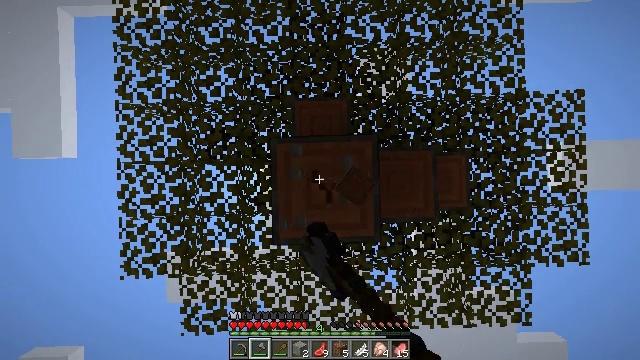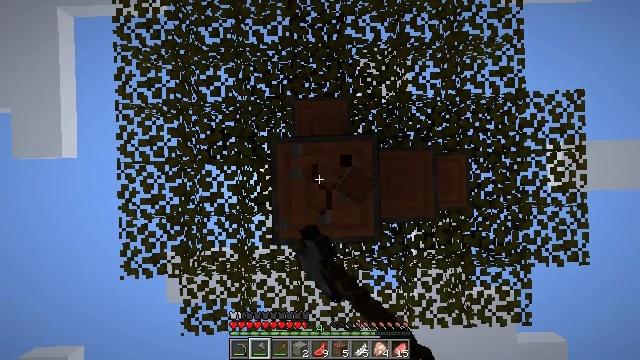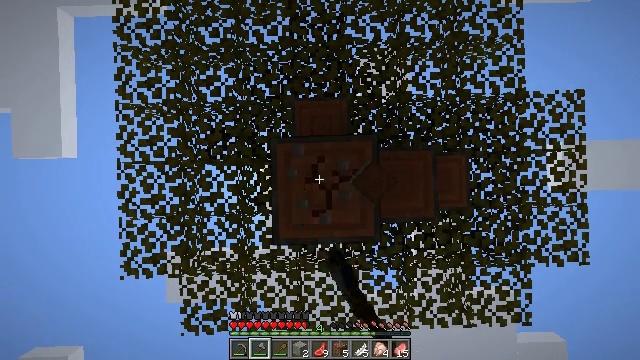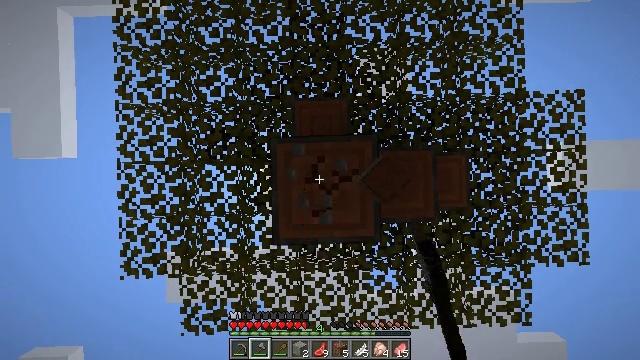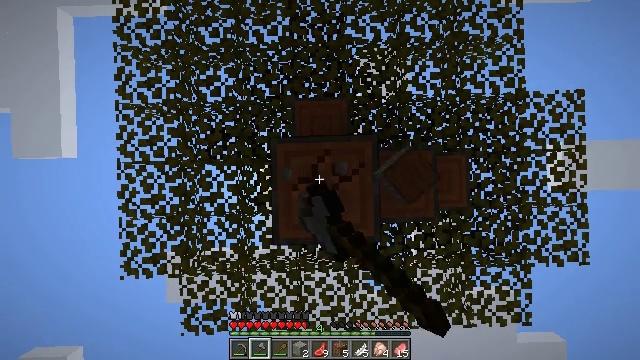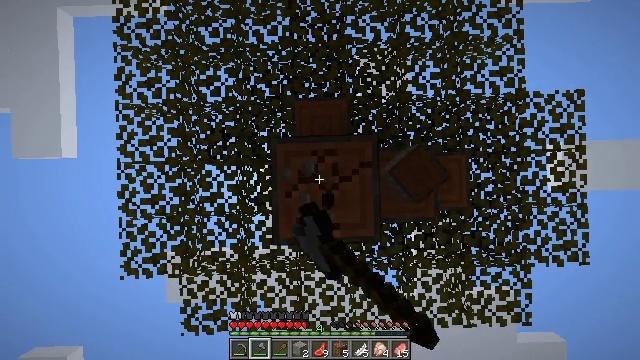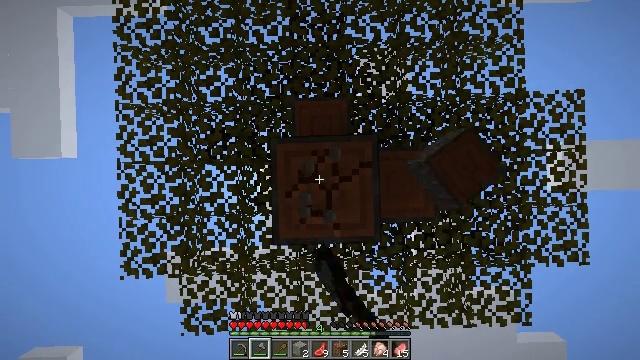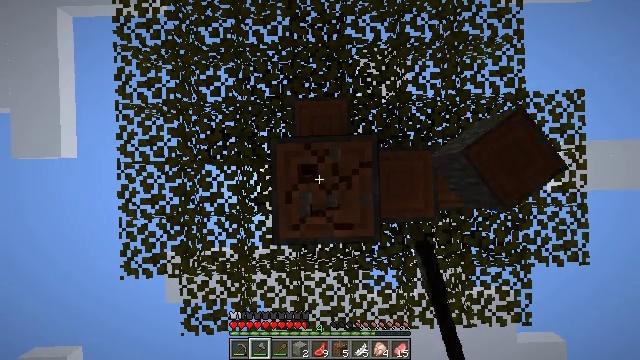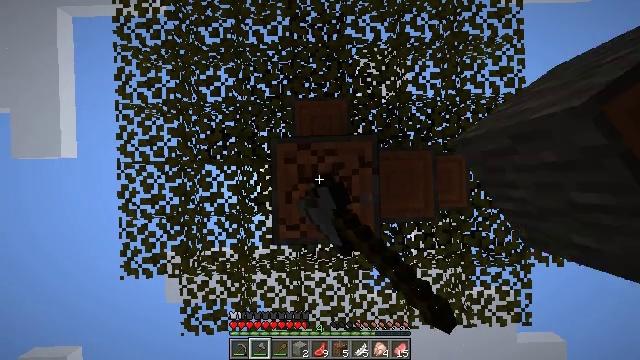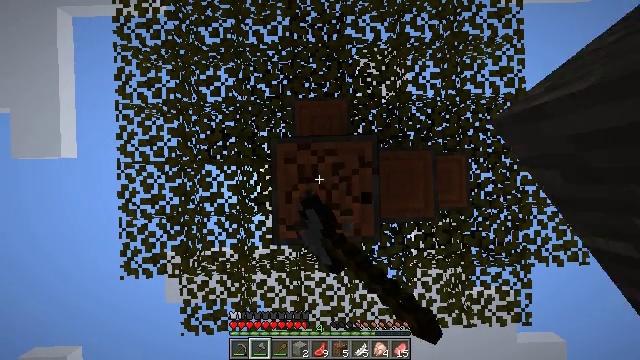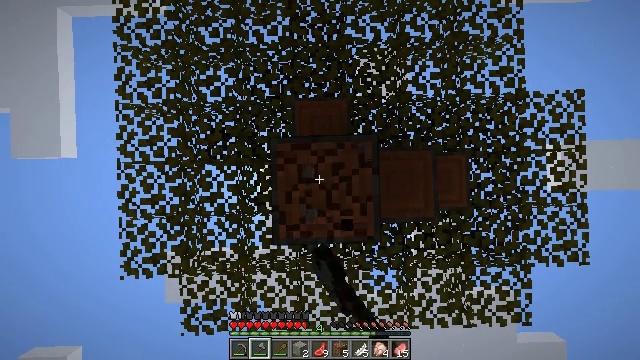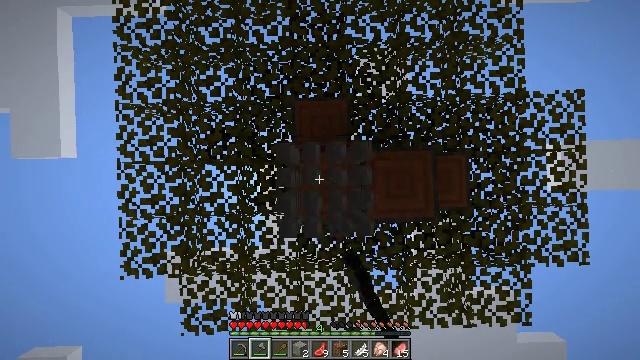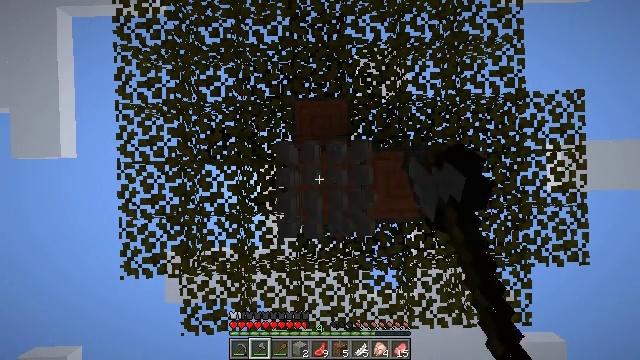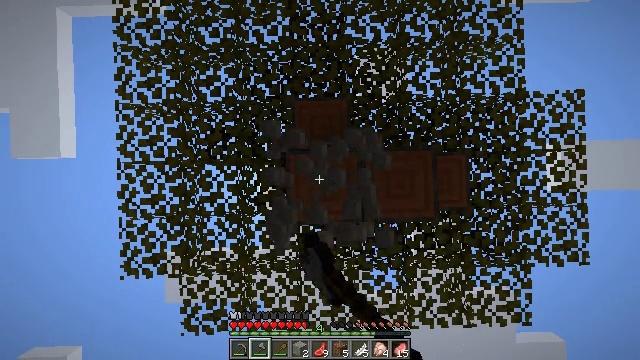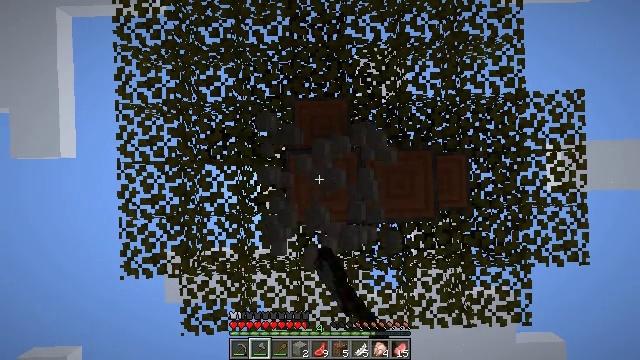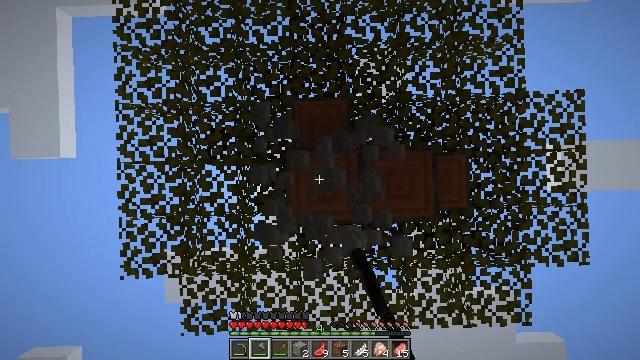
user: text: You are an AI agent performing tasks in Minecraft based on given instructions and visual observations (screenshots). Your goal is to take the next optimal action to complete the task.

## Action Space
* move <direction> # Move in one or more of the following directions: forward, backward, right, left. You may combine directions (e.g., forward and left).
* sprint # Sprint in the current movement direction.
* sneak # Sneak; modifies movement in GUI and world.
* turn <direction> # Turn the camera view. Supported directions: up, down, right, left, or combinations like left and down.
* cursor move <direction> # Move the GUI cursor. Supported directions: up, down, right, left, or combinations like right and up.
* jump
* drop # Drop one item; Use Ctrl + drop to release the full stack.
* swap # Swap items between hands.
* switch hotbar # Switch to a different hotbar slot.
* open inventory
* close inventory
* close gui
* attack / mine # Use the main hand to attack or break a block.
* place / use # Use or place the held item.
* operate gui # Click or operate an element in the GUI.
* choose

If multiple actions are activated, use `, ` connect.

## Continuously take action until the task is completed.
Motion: motion action
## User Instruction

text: Chop down the acacia log.
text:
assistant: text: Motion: attack / mine
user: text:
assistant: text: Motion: attack / mine
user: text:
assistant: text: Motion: attack / mine
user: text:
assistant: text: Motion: attack / mine
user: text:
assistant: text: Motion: attack / mine
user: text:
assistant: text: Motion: attack / mine
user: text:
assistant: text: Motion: attack / mine
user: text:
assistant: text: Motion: attack / mine
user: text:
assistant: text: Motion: attack / mine
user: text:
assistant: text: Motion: attack / mine
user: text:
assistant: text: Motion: attack / mine
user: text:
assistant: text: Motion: attack / mine
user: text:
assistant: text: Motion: attack / mine
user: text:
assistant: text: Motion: attack / mine
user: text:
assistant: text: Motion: attack / mine
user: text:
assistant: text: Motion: attack / mine
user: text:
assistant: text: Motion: attack / mine
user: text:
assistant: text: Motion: attack / mine
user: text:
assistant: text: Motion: attack / mine
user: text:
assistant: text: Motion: attack / mine
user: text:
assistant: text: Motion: attack / mine
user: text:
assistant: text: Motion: attack / mine
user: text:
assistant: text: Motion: attack / mine
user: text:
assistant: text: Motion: attack / mine
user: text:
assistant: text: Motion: attack / mine
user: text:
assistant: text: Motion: attack / mine
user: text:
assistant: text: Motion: attack / mine
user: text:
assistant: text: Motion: attack / mine
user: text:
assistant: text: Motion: attack / mine
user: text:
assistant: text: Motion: attack / mine